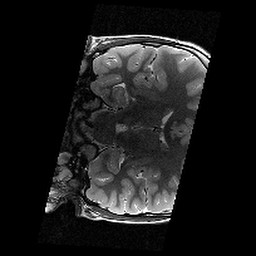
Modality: T2w
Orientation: coronal
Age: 9
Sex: male
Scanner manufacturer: siemens
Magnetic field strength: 3 T
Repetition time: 9.23 s
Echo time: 0.067 s